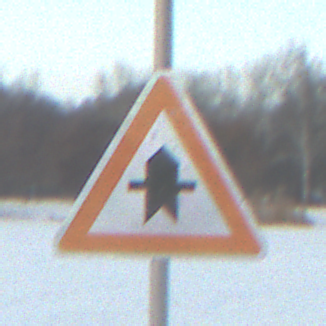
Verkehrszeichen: Vorfahrt
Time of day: SunriseSunset
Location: Outdoor (Nature)
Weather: PartlyCloudy
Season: NotSpecified
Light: Natural